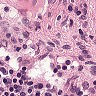
Metastatic tissue present: no